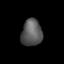
Tissue: lung
Cell type: Endothelial cells
Senescence score: 0.5847
Nuclear area (px): 541
Mean DAPI intensity: 89.88